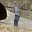
Label: 1